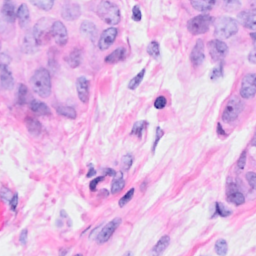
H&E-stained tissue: Breast